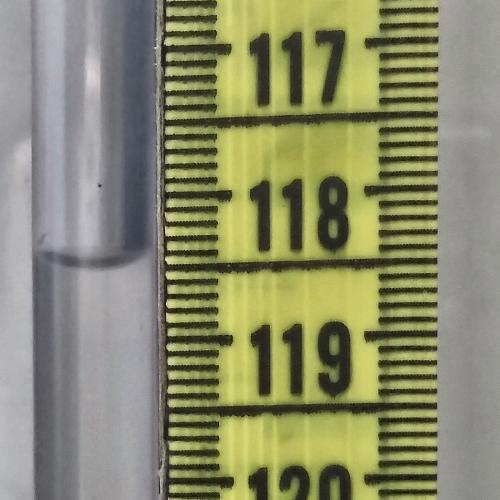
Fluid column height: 118.5 cm